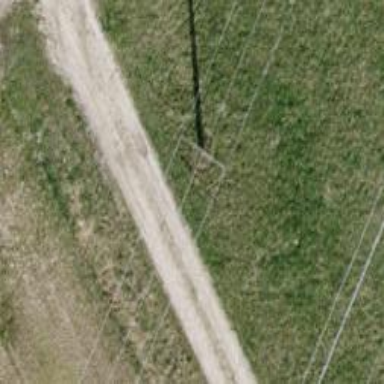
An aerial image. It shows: Minor power line with 3 cables.